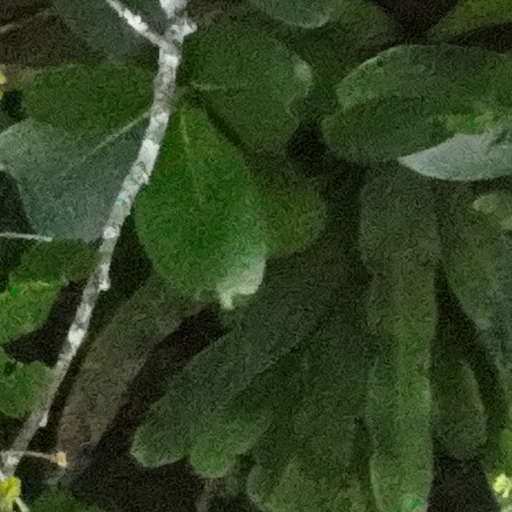
Species: Guatteria lucens
GBIF accepted scientific name: Guatteria lucens
Crown area (m\u00b2): 117.665